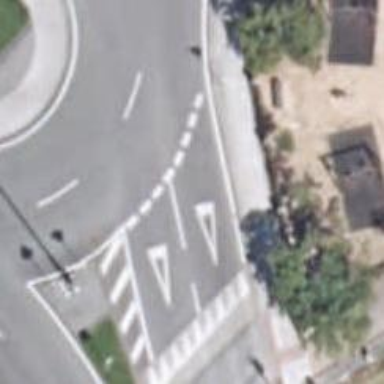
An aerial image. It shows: Road with "give way" sign.